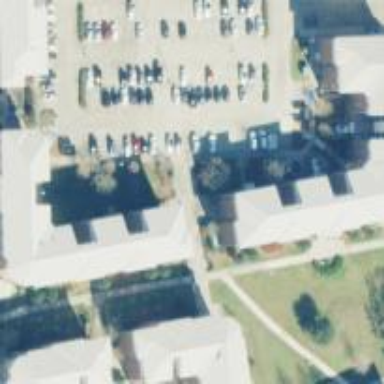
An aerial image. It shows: Dormitory building.